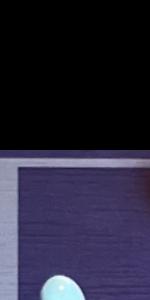
Label: Empty